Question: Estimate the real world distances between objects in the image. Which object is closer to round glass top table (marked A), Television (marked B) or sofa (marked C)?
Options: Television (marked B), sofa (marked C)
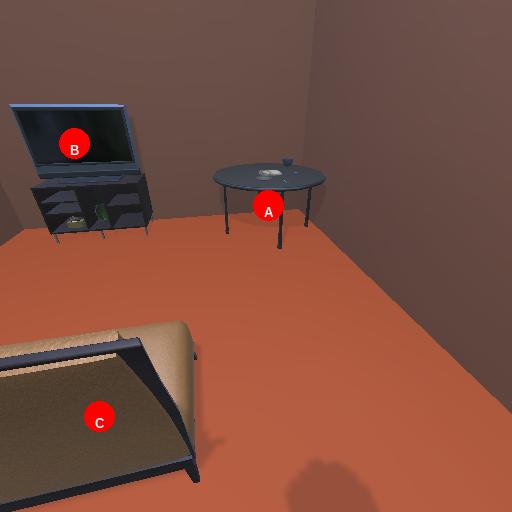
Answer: Television (marked B)